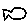
Label: fish